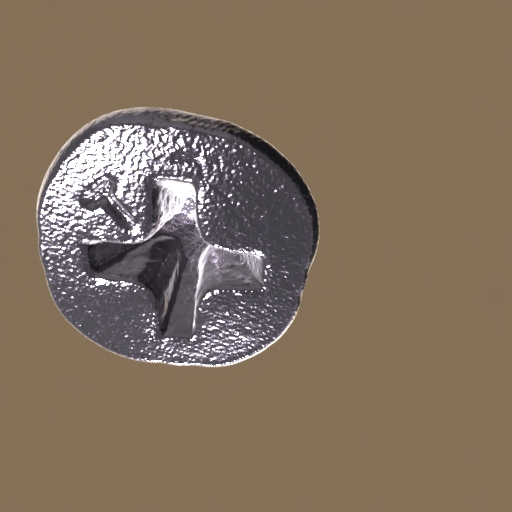
Label: screw